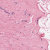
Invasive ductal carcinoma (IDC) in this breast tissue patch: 0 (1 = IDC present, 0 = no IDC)